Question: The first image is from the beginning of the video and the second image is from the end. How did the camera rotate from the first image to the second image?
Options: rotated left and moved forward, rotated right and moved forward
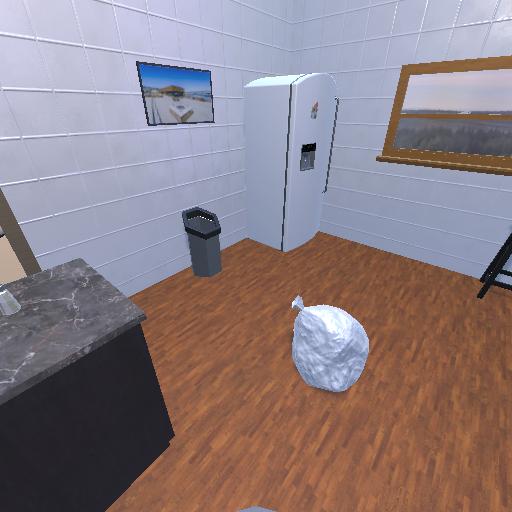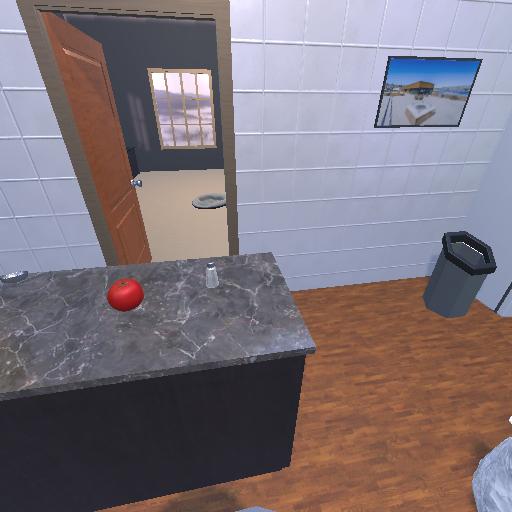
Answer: rotated left and moved forward